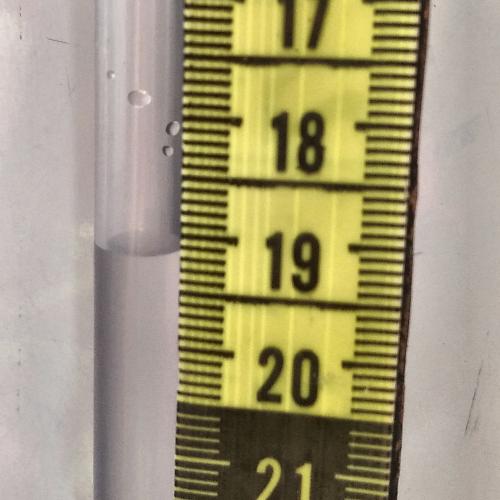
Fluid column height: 19.1 cm